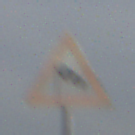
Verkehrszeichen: SeitenwindVonLinks
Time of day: MorningAfternoon
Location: Outdoor (Suburban)
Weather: PartlyCloudy
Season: NotSpecified
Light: Natural